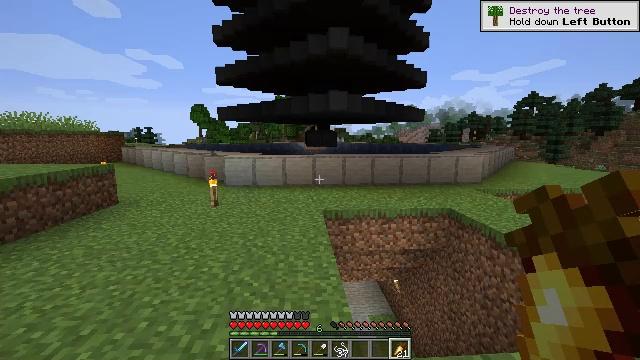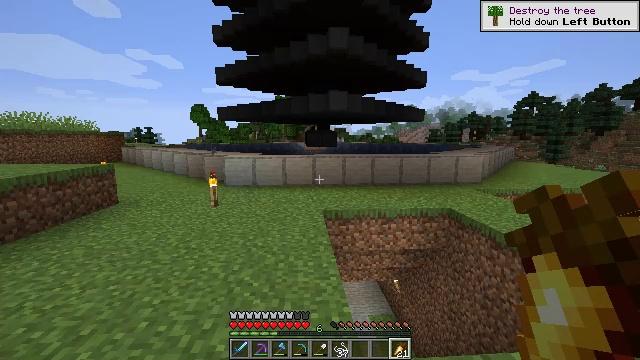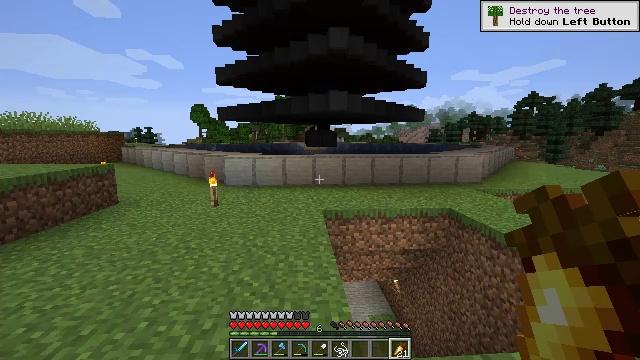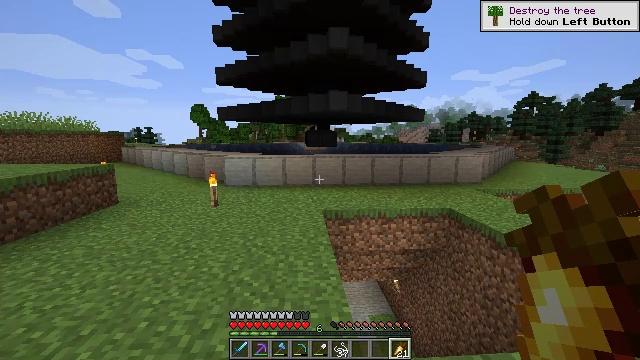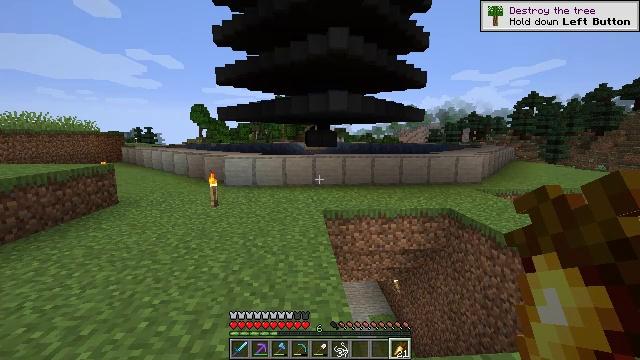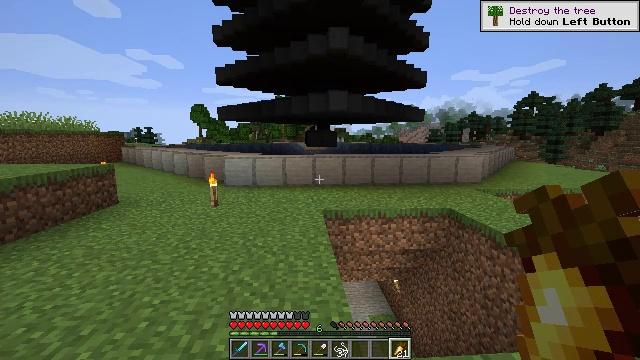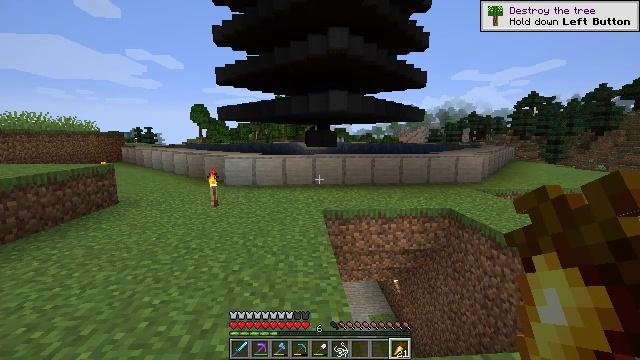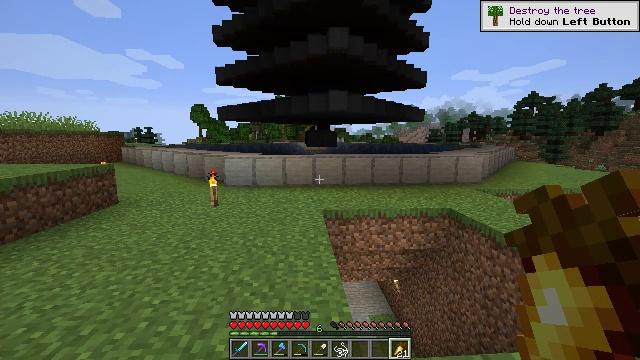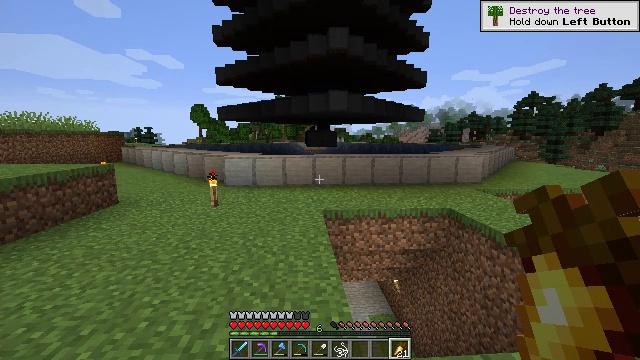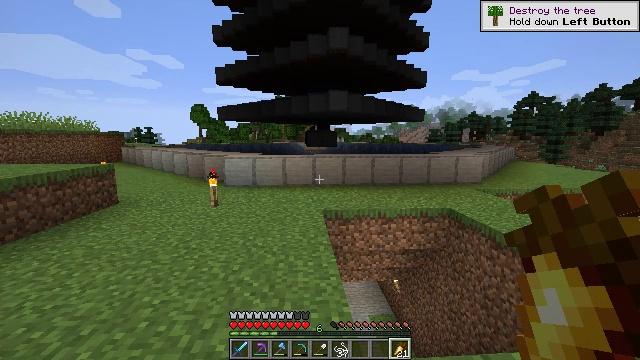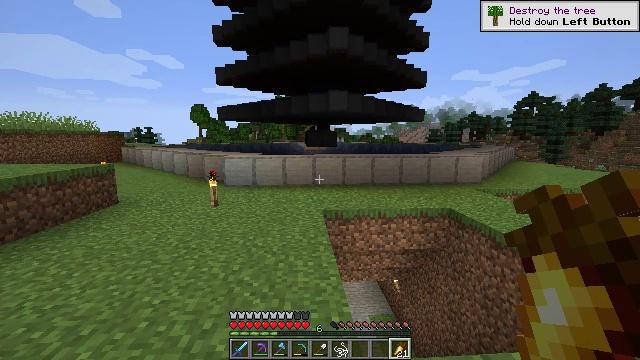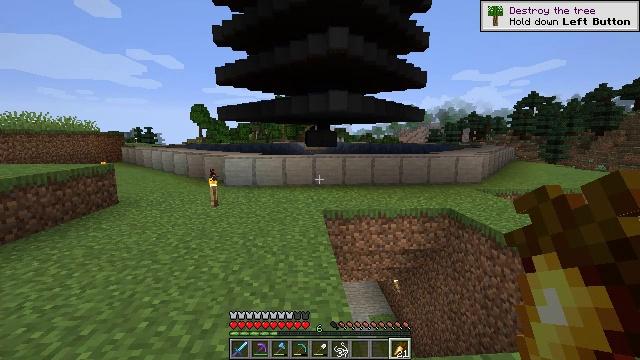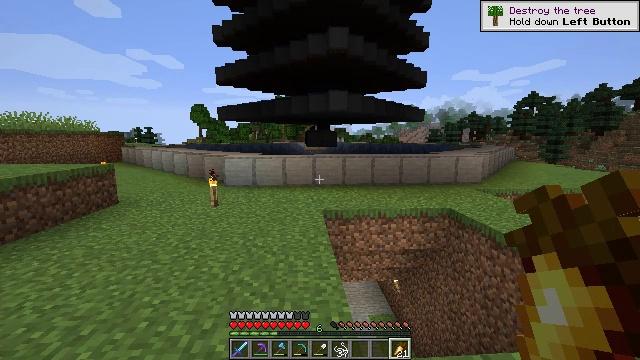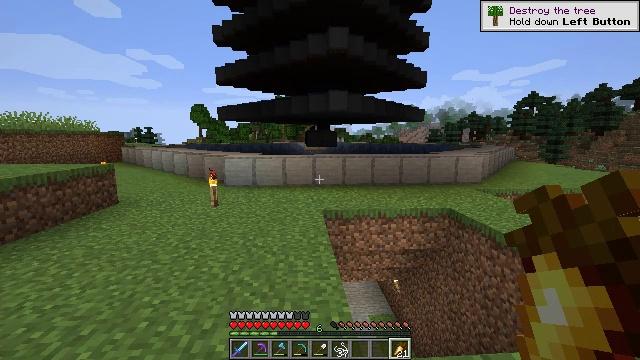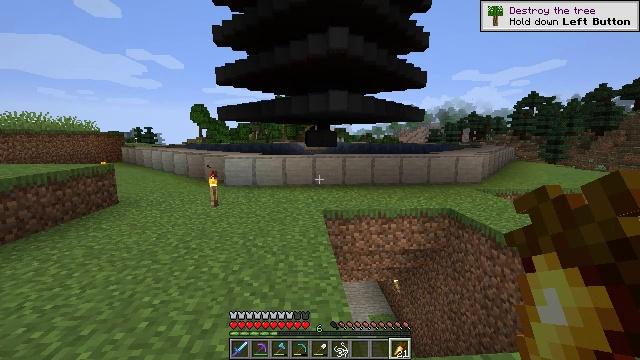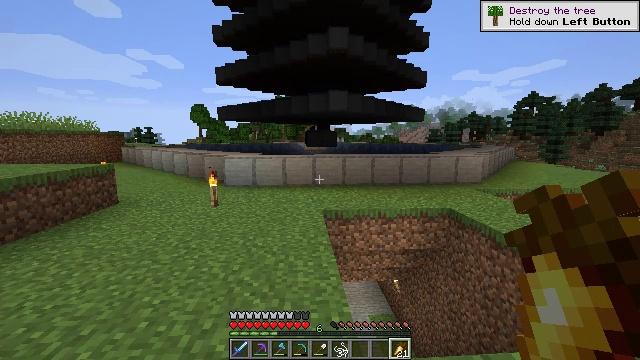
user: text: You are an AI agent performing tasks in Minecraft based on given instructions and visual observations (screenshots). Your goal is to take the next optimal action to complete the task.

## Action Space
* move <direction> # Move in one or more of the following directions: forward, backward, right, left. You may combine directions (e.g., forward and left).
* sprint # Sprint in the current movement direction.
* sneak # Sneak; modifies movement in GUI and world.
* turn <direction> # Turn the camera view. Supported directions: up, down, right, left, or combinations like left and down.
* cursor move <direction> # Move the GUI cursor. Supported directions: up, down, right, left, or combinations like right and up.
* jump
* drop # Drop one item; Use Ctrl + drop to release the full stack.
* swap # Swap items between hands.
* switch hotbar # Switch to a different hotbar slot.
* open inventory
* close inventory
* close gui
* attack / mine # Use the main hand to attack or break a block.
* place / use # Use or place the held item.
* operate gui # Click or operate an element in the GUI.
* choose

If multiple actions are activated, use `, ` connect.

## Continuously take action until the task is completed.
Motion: motion action
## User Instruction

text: Turn regular stone into smooth stone by smelting in the furnace.
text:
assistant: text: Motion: no_op
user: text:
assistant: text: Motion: no_op
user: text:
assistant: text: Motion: no_op
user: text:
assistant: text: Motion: no_op
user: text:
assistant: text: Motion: no_op
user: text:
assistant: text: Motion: no_op
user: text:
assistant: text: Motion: no_op
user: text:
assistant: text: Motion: no_op
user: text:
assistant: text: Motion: no_op
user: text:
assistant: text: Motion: no_op
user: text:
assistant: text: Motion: no_op
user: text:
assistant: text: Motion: no_op
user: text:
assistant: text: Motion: no_op
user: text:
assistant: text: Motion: no_op
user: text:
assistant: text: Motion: no_op
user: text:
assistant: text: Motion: no_op
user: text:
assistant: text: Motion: no_op
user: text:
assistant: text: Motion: no_op
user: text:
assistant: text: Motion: no_op
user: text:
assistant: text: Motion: no_op
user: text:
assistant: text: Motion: no_op
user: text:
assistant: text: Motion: no_op
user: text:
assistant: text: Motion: no_op
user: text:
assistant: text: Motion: no_op
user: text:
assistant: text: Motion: no_op
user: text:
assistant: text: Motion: no_op
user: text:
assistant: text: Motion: no_op
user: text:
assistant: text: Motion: no_op
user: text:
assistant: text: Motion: no_op
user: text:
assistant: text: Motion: no_op